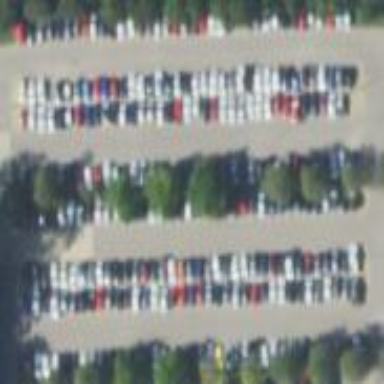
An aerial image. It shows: Parking area with surface.